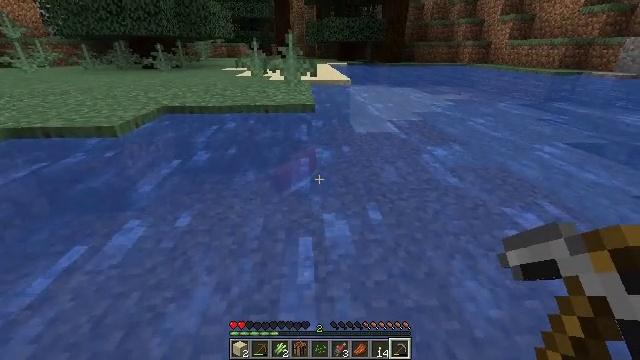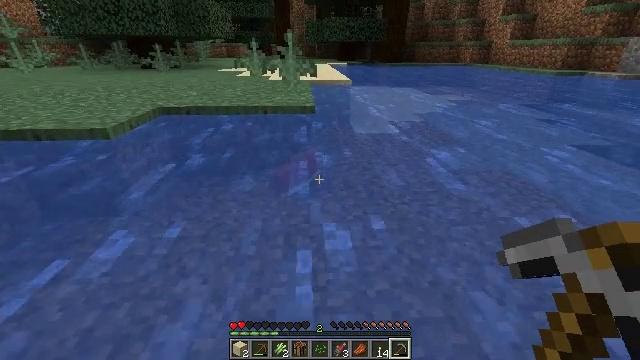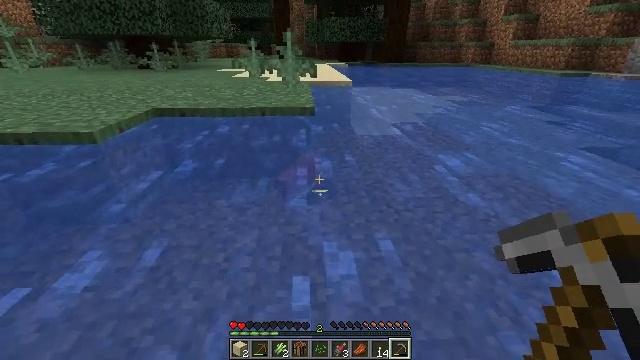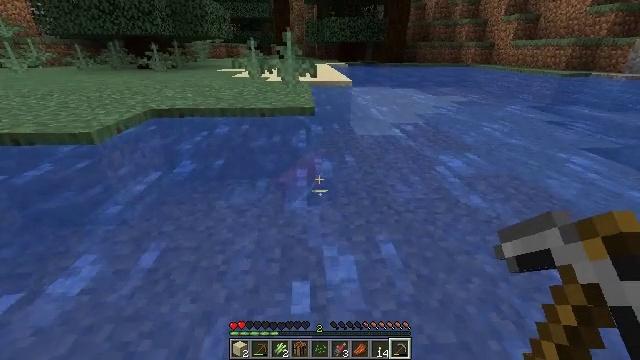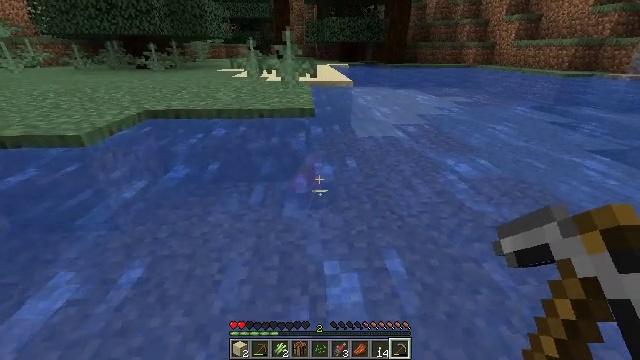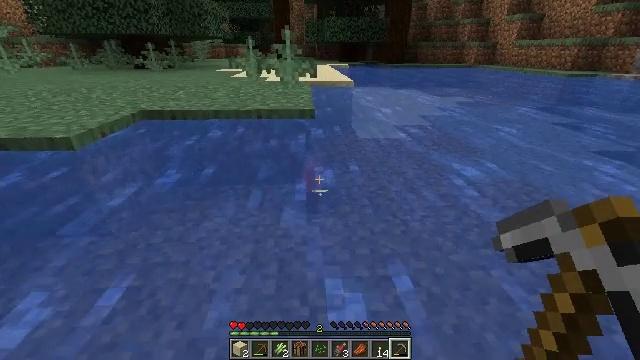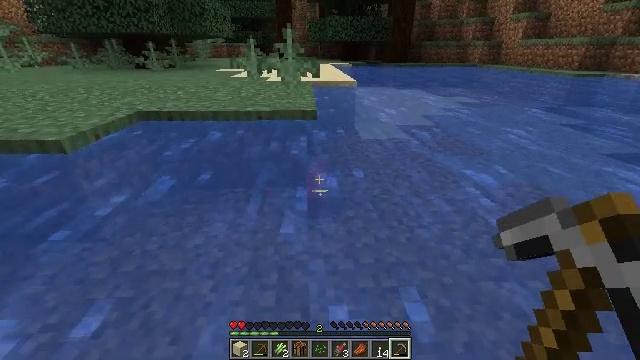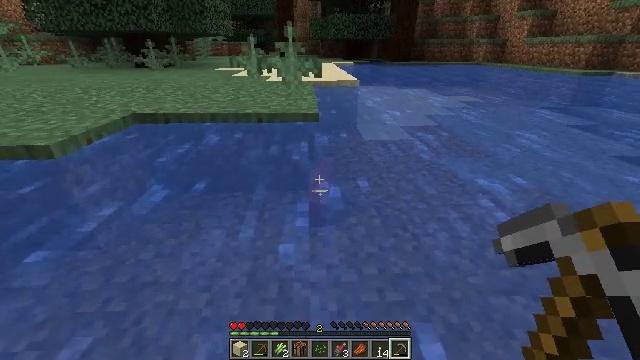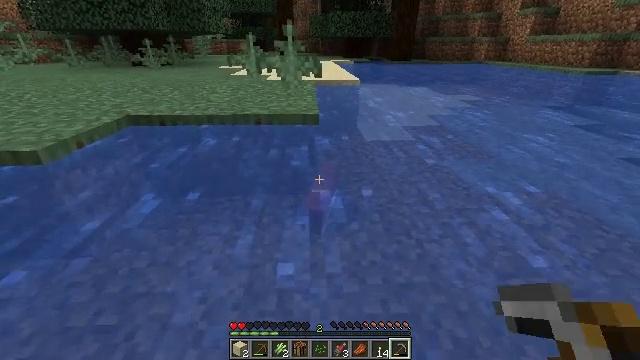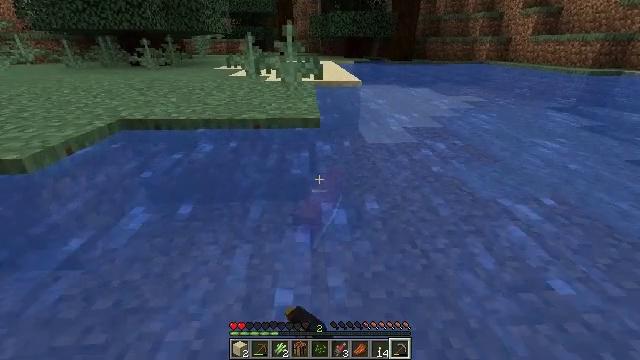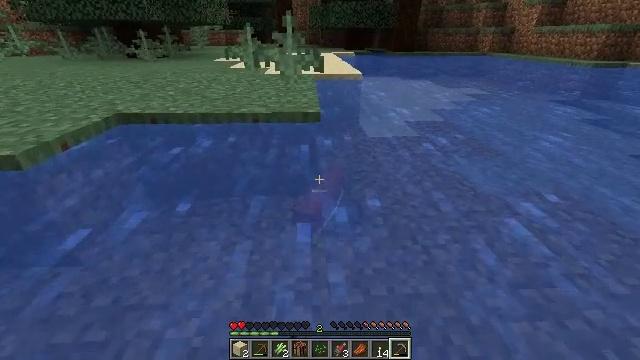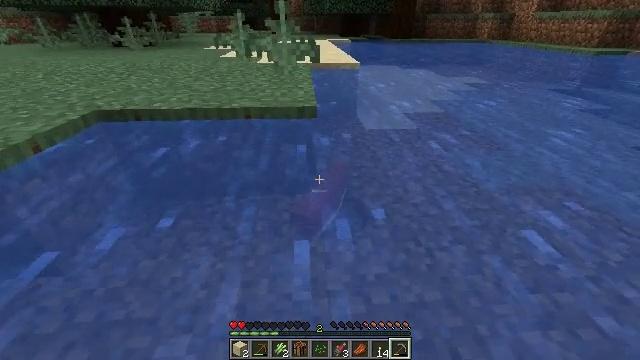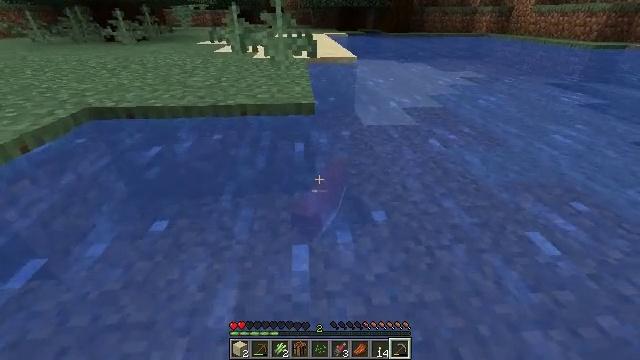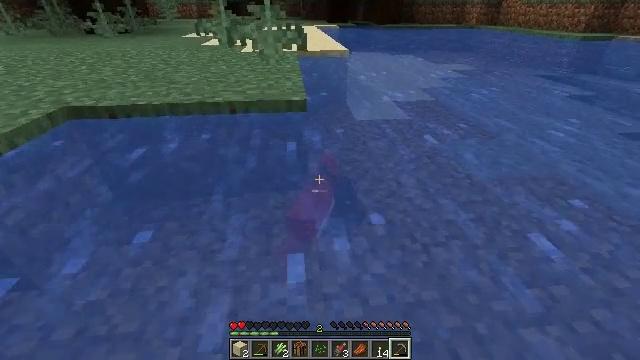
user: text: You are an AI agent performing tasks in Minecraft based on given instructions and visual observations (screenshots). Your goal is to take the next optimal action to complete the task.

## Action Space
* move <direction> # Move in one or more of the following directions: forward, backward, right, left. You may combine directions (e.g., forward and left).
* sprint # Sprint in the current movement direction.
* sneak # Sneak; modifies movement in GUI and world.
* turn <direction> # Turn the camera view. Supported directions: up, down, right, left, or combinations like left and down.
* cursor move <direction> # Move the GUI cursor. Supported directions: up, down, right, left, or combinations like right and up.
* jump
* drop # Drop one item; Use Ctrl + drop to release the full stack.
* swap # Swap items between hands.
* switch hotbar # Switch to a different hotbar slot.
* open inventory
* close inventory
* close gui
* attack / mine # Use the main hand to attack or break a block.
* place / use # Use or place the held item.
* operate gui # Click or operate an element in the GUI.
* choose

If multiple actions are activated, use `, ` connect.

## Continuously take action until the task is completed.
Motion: motion action
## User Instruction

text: Fish and kill the salmon.
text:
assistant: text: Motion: move forward
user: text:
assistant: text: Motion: move forward
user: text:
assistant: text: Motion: move forward
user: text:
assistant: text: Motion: move forward
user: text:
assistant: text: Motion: move forward
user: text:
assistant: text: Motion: move forward
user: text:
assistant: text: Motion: move forward
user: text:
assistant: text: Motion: move forward, attack / mine
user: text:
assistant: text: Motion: move forward, attack / mine
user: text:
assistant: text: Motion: move forward, turn down, attack / mine
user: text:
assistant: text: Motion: move forward, turn right and down
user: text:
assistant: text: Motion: move forward, turn down
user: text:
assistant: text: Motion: move forward, turn right and down
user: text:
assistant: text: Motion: no_op